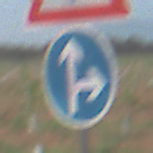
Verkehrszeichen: VorgeschriebeneFahrtrichtungGeradeausOderRechts
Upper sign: Lichtzeichenanlage
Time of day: SunriseSunset
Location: Outdoor (Nature)
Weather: PartlyCloudy
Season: NotSpecified
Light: Natural